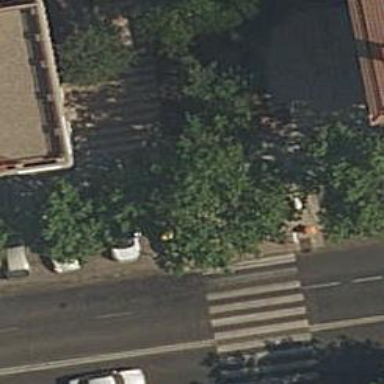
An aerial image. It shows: Pedestrian road.